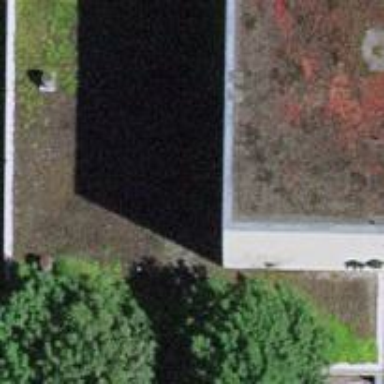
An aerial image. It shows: School building.